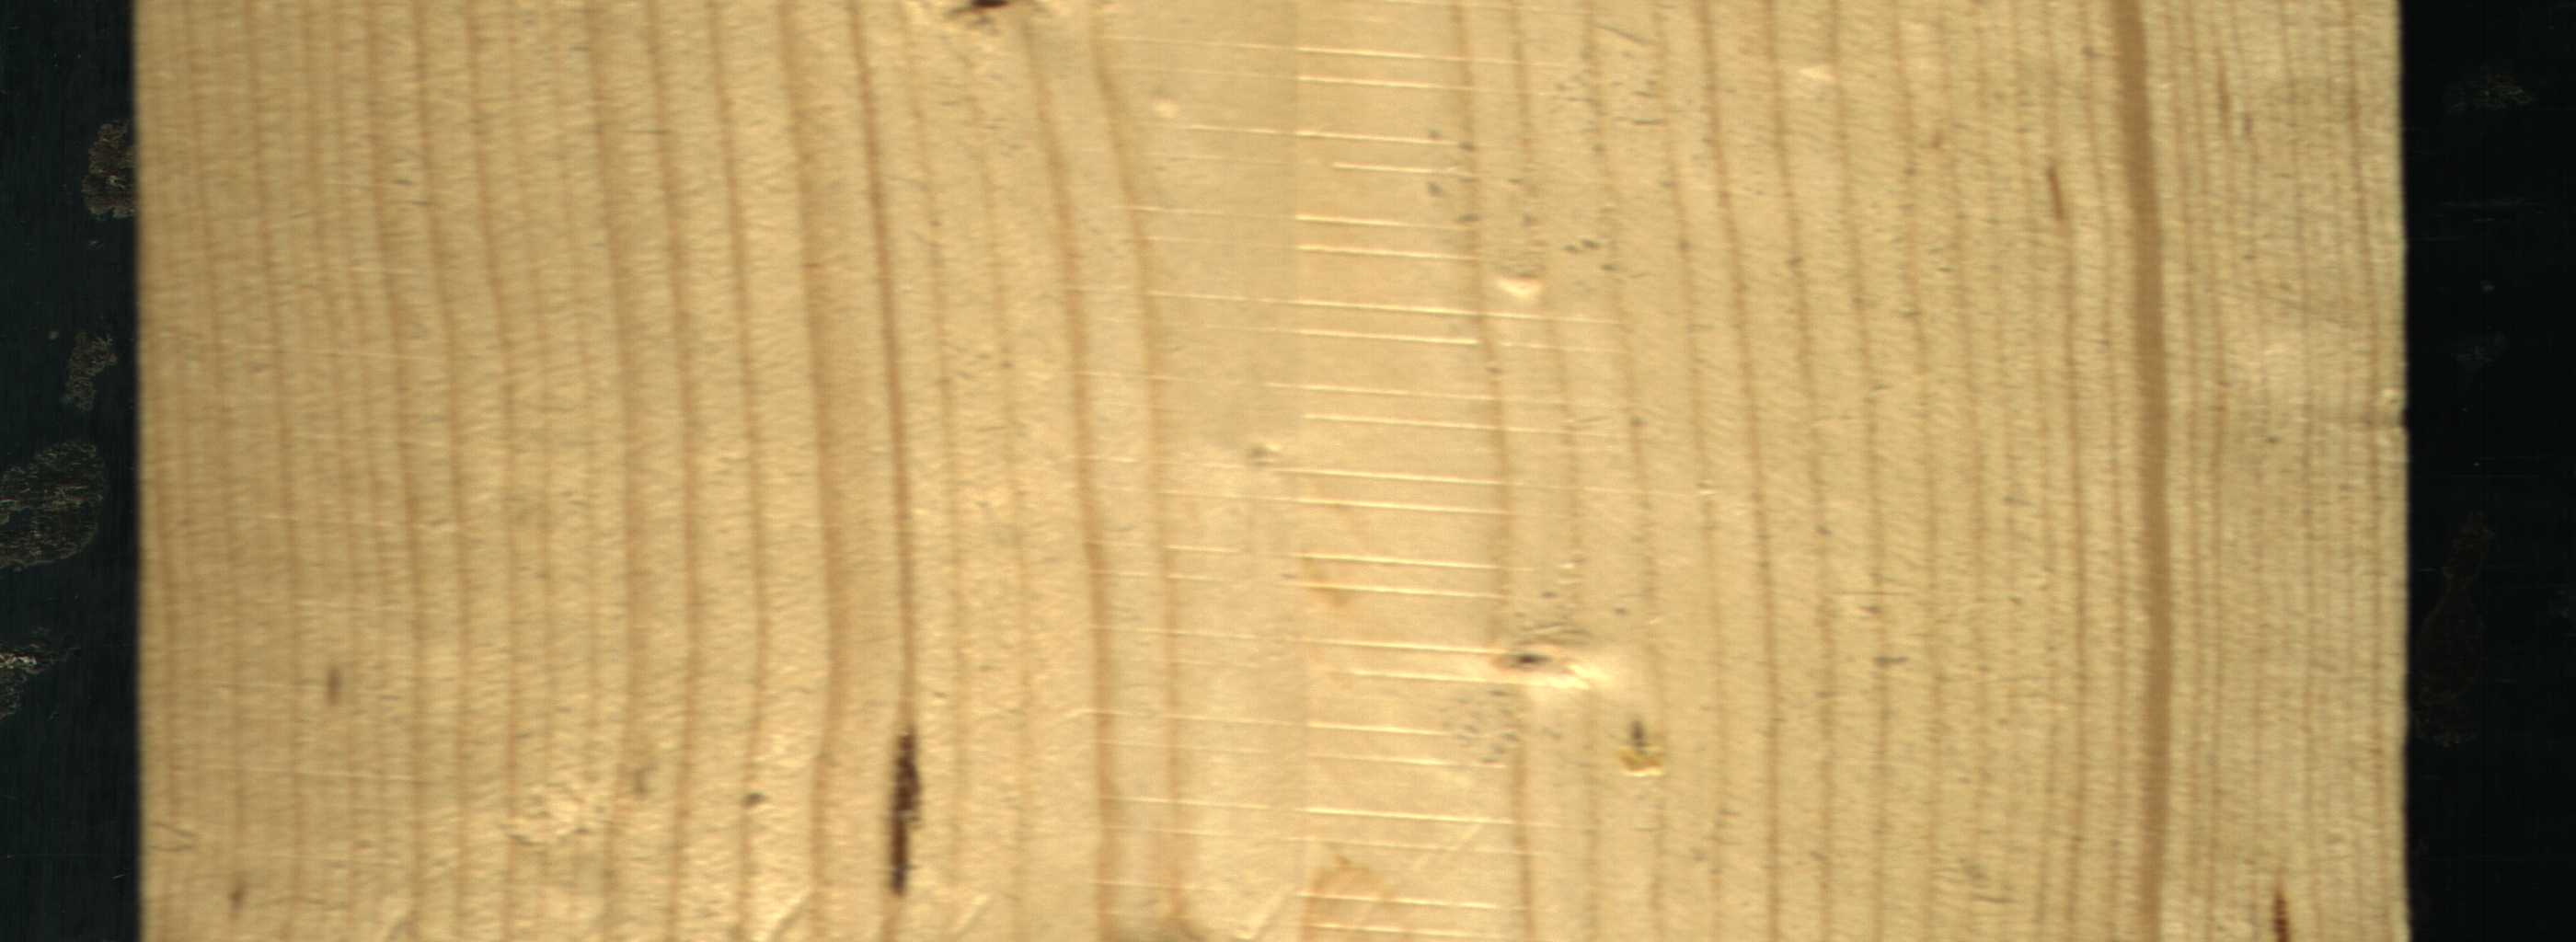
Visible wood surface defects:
resin
resin
resin
Live_Knot
Live_Knot